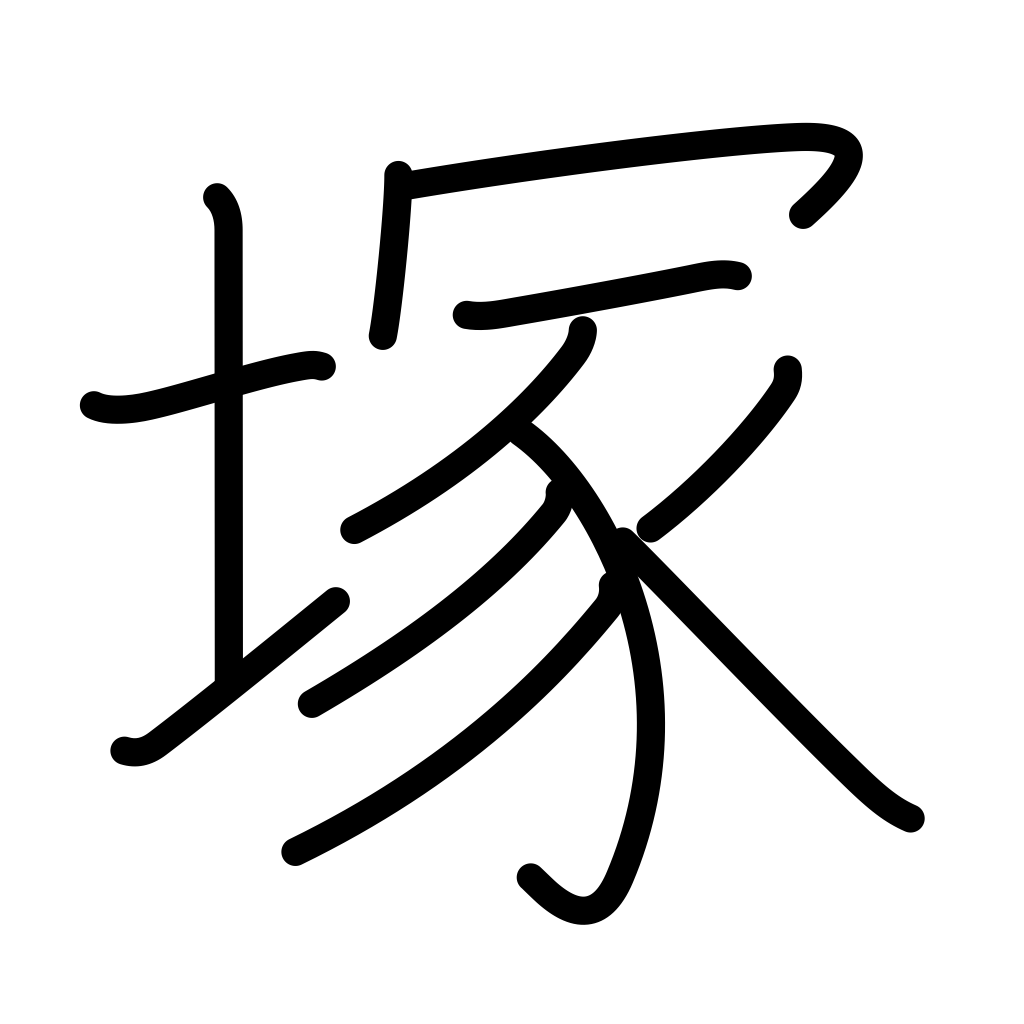
Meaning: cemetery, tomb